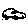
Label: car